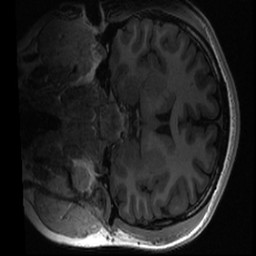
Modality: T1w
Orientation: coronal
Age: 19
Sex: female